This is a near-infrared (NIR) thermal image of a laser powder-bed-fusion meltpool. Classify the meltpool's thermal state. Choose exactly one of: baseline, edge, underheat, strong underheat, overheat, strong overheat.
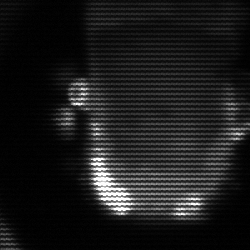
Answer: baseline